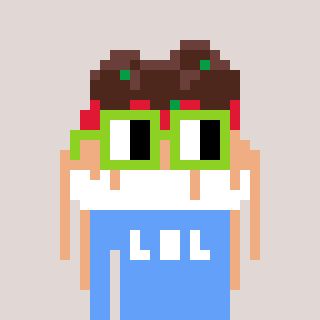
a pixel art character with square light green glasses, a spaghetti-shaped head and a blue-colored body on a warm background